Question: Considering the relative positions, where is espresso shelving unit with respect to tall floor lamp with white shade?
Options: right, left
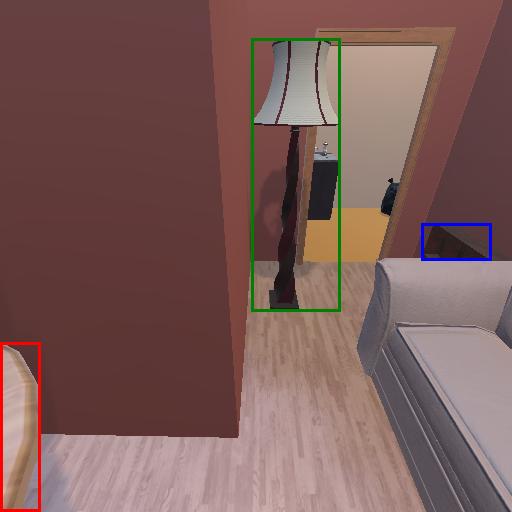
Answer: right